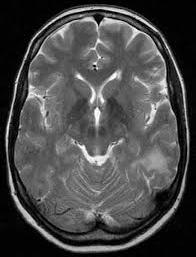
Label: notumor